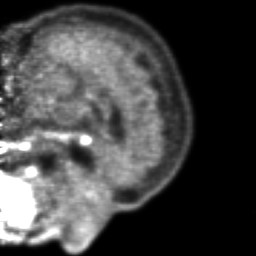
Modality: PET
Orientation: sagittal
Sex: male
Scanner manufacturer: ge